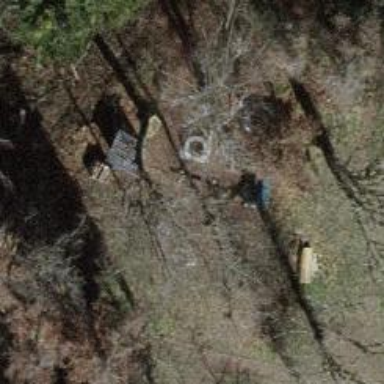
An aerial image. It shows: Picnic site with BBQ amenities available.